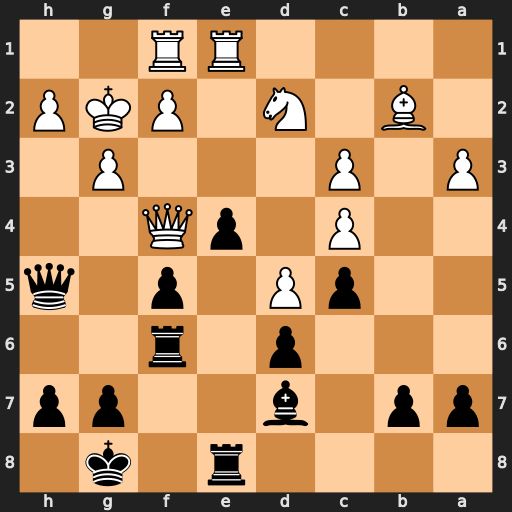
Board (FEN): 4r1k1/pp1b2pp/3p1r2/2pP1p1q/2P1pQ2/P1P3P1/1B1N1PKP/4RR2
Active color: b
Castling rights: -
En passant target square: -
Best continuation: g5 g4 Qh6 Qg3 f4